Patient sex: M
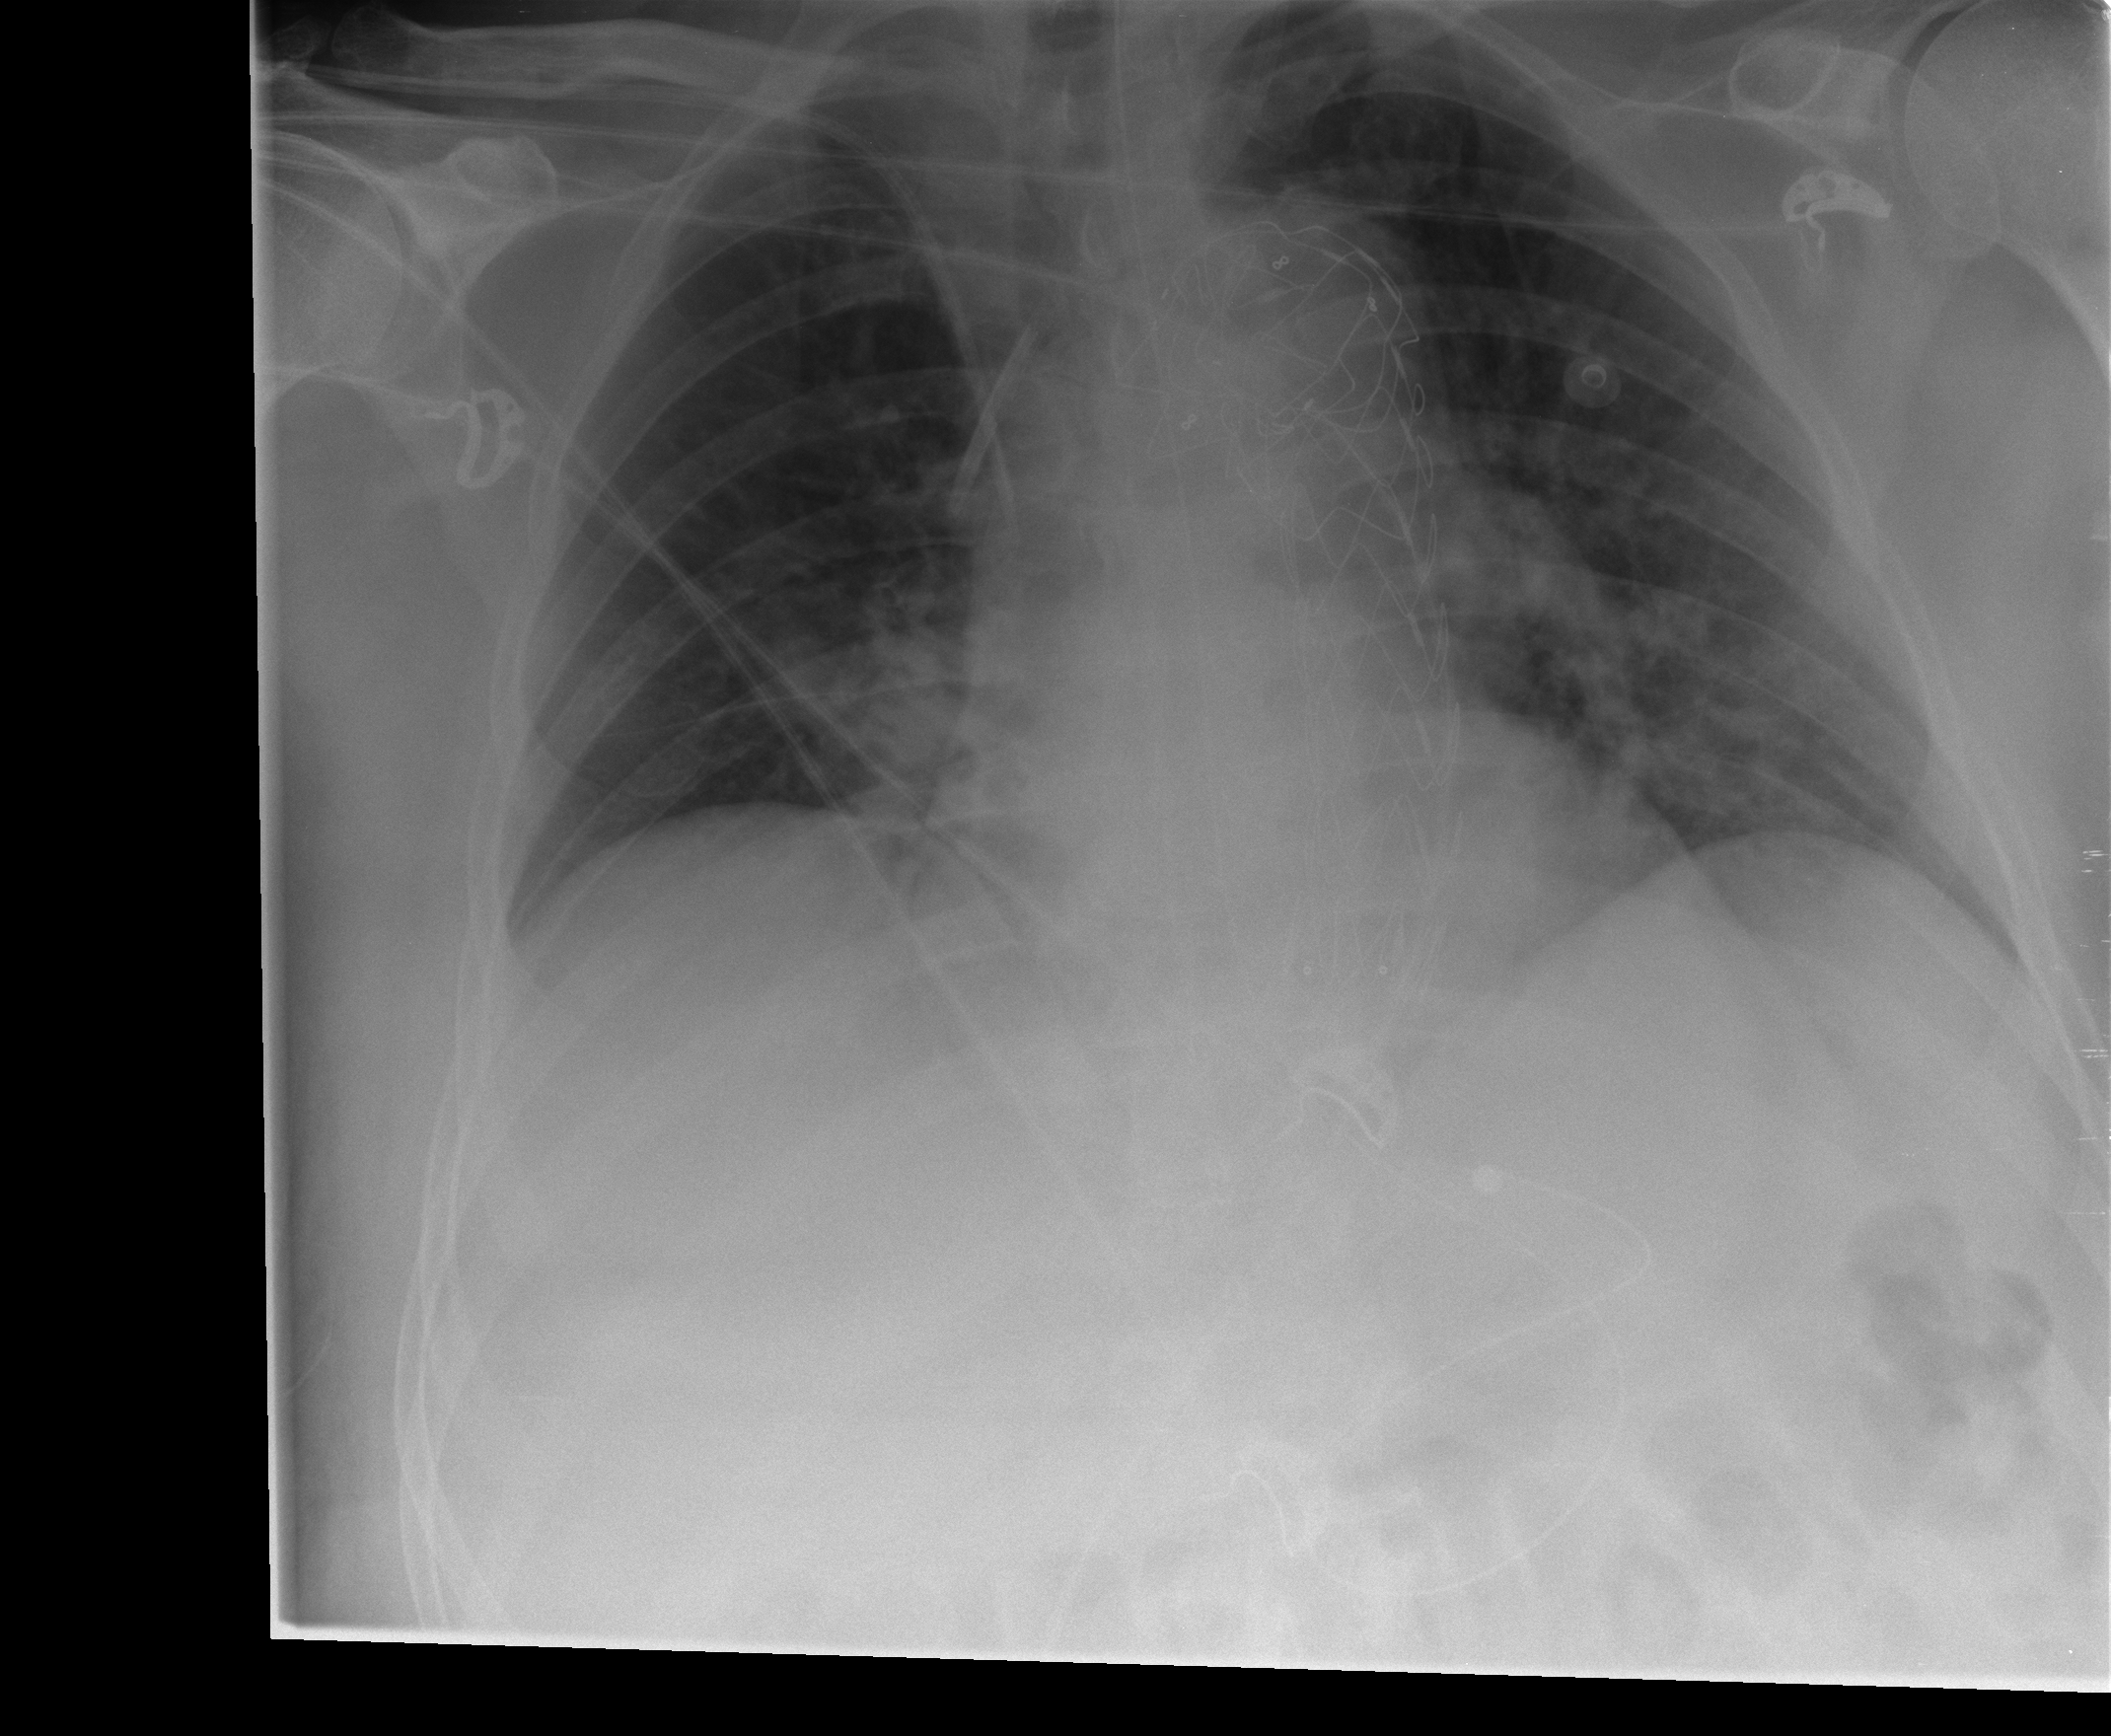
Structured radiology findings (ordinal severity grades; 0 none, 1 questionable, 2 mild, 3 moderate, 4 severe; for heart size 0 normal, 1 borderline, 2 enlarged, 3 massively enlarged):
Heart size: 2
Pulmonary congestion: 1
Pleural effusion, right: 0
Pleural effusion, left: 0
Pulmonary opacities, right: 0
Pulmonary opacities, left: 0
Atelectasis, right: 0
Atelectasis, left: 0